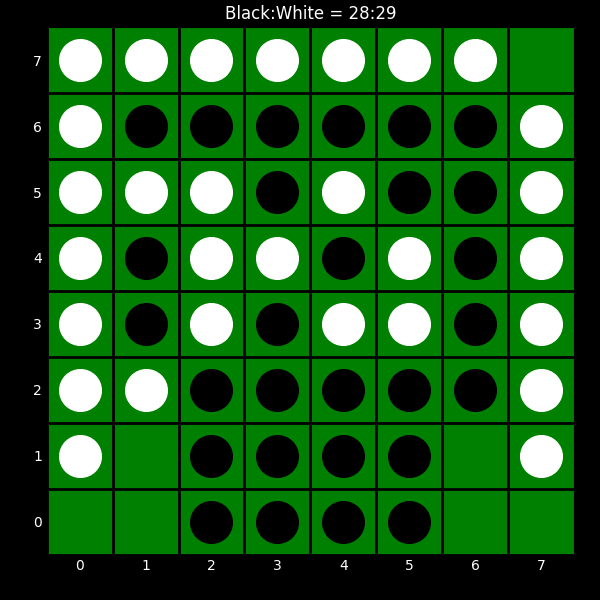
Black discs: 28
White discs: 29